Question: I was looking at the Skeleton framework (getskeleton.com), but I wanted a fluid grid system. I'm also interested in the inner workings of these grids, so I decided to roll my own.
However, I'm running into trouble with the 'two.columns' percentages. All other column widths work fine. First of, here's what's happening:

There's clearly something wrong with the second row, and I really can't figure out what it is.
My code for this layout is as follows:
'''
$max-width: 600px;
.container {
@include container($max-width);
.column, .columns {
@include columns($max-width);
}
.one.column, .one.columns { width: perc(30px, $max-width); }
.two.columns { width: perc(80px, $max-width); }
.three.columns { width: perc(130px, $max-width); }
.four.columns { width: perc(180px, $max-width); }
.five.columns { width: perc(230px, $max-width); }
.six.columns { width: perc(280px, $max-width); }
.seven.columns { width: perc(330px, $max-width); }
.eight.columns { width: perc(380px, $max-width); }
.nine.columns { width: perc(430px, $max-width); }
.ten.columns { width: perc(480px, $max-width); }
.eleven.columns { width: perc(530px, $max-width); }
.twelve.columns { width: perc(580px, $max-width); }
'''
Here are the mixins/functions that I used, not sure if that's important:
'''
@function perc($width, $container-width) {
@return percentage($width / $container-width);
}
@mixin container($width) {
position: relative;
width: $width;
margin: 0 auto;
padding: 0;
}
@mixin columns($max-width) {
float: left;
display: inline;
margin: 0 10px;
}
'''
The code in the HTML file is just:
'''
<% 6.times do %>
<div class="two columns box"></div>
<% end %>
'''
I figured if there was something wrong with the calculation of the percentages, all rows would mess up in one way or another. However, it's just the second one.. If anyone sees what's going on here, please enlighten me?
I put the processed CSS on pastebin: <URL>
Thanks in advance.
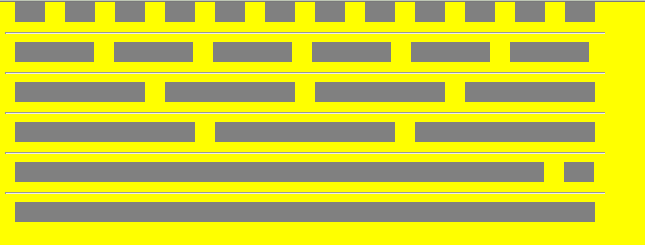
Answer: Apparently
'perc(80px, 600px)' gives '13.333%'.
The issue got fixed when I used 'width: 13.<PHONE>%'.